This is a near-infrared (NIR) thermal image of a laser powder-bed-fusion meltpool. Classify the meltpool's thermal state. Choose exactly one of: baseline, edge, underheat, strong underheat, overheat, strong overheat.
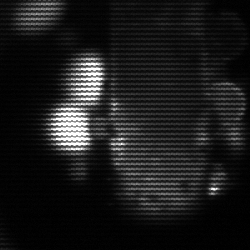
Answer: strong underheat